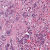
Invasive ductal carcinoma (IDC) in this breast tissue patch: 1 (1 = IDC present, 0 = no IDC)